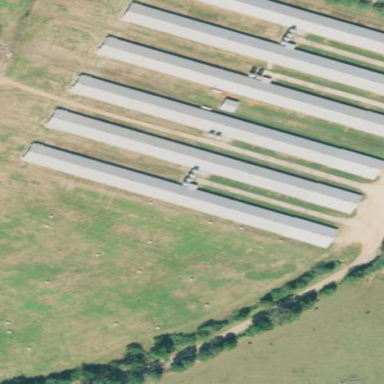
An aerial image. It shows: Poultry house.